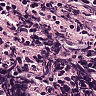
Metastatic tissue present: no